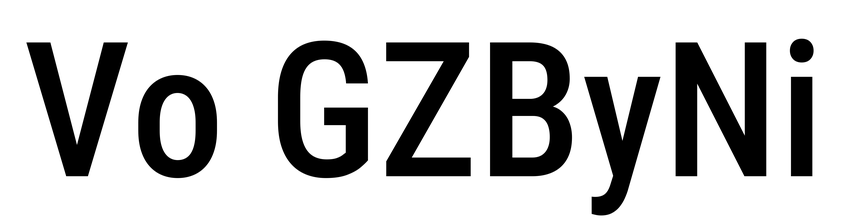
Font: Roboto_Condensed_Medium